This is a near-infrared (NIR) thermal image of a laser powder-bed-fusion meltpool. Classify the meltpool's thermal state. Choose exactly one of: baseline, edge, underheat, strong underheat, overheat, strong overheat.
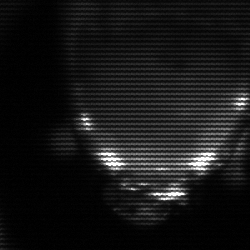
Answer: edge